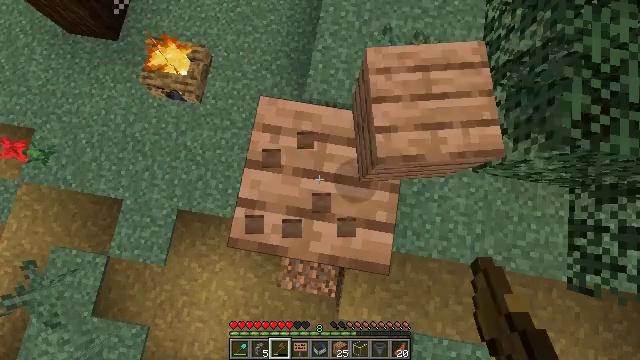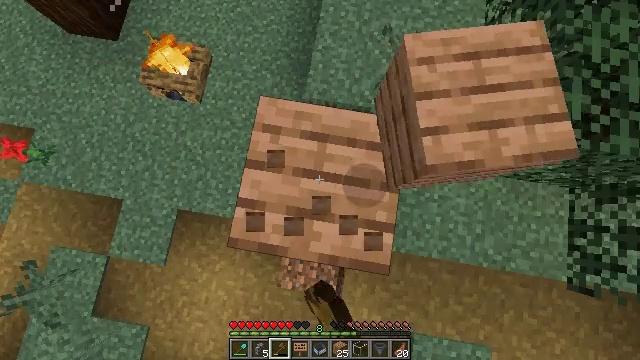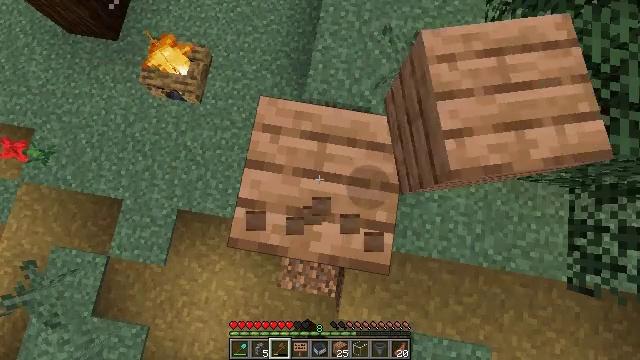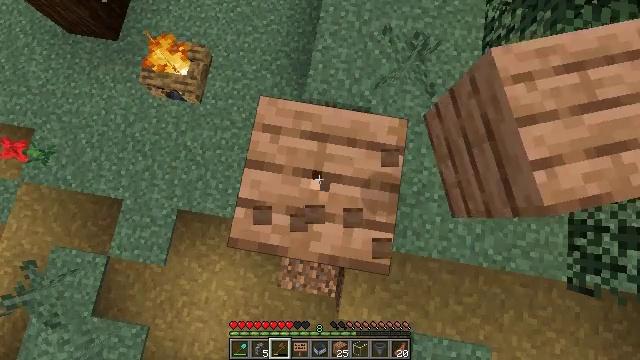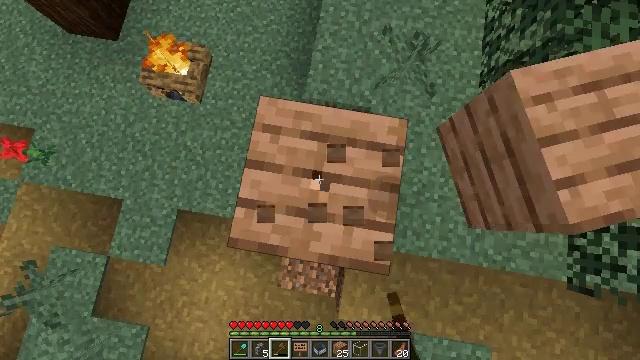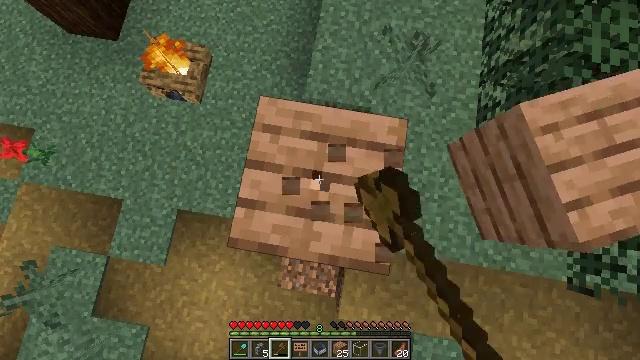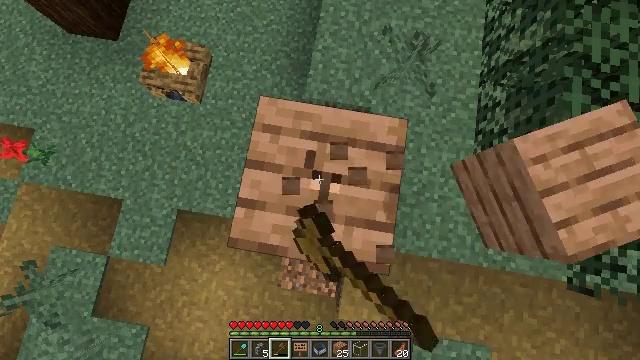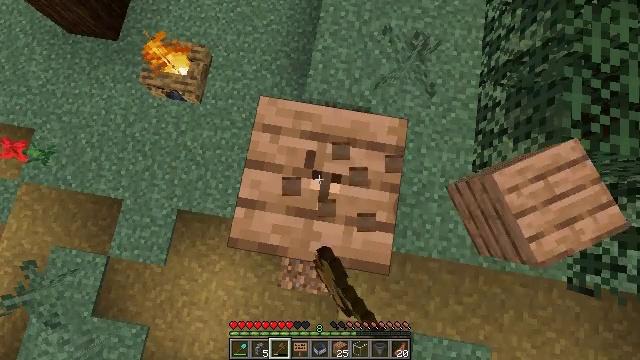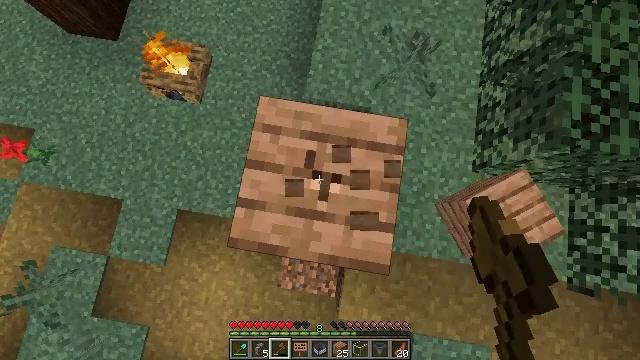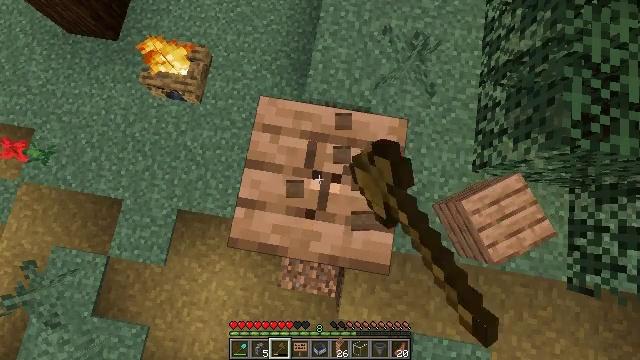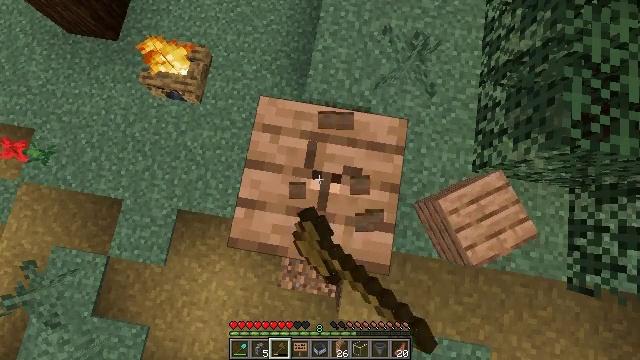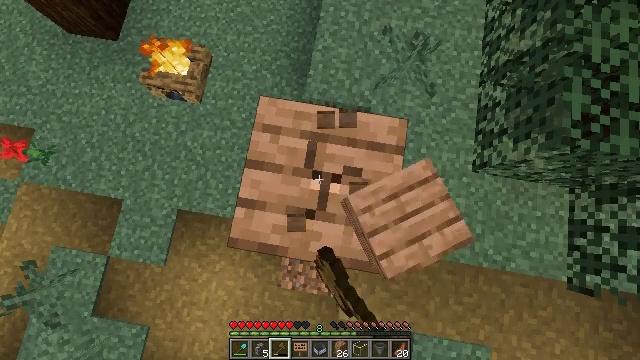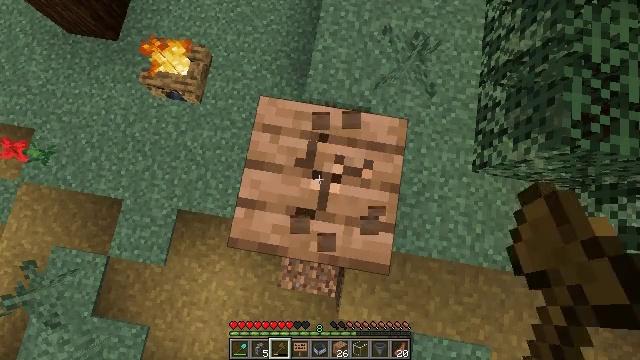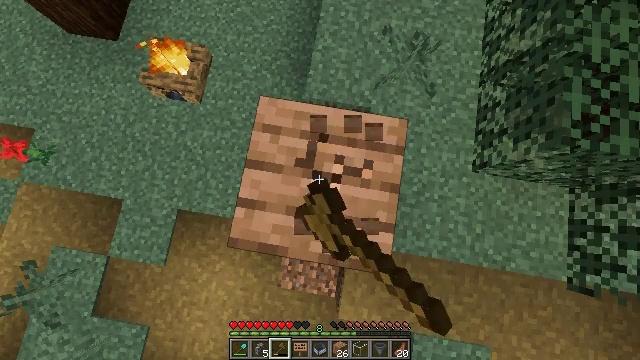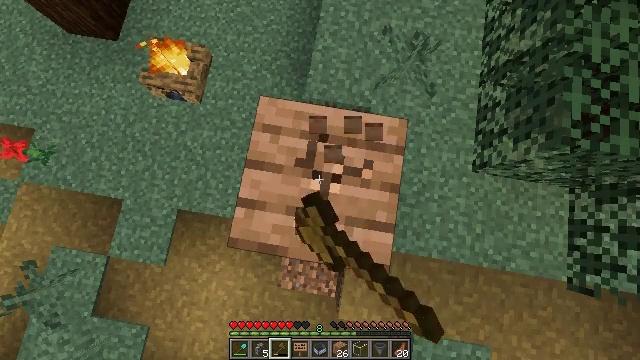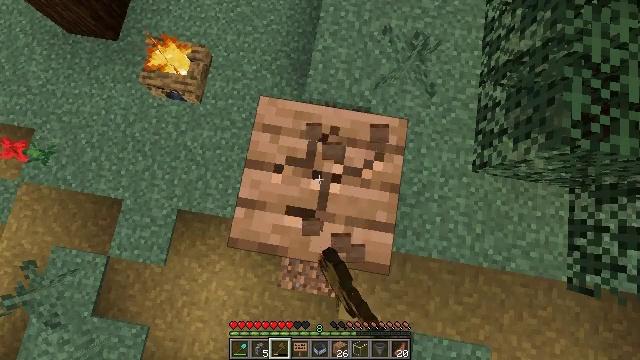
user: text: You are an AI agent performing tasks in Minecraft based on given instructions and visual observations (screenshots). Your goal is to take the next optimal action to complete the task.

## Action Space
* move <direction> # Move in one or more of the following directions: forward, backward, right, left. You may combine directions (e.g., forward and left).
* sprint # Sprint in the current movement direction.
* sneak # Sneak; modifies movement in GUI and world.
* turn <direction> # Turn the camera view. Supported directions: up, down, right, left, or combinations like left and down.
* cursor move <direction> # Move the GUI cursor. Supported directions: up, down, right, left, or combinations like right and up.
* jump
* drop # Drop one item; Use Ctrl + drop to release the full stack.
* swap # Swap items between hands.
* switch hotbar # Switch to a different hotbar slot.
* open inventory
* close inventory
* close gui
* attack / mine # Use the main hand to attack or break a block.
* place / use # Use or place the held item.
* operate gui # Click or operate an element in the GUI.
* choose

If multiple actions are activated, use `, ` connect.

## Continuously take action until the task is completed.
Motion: motion action
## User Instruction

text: Gather jungle planks for building.
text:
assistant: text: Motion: attack / mine
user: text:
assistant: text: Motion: attack / mine
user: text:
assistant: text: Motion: attack / mine
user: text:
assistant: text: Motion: attack / mine
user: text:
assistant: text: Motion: attack / mine
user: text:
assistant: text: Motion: attack / mine
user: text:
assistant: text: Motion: attack / mine
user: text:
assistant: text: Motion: attack / mine
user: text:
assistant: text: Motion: attack / mine
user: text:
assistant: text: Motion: attack / mine
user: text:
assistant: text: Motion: attack / mine
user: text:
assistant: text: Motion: attack / mine
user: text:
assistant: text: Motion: attack / mine
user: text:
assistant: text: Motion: attack / mine
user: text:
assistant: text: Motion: attack / mine
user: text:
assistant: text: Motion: attack / mine
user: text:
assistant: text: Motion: attack / mine
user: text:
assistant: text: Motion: attack / mine
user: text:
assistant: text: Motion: attack / mine
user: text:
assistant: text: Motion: attack / mine
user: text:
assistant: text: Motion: attack / mine
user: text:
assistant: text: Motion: attack / mine
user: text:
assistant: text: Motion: attack / mine
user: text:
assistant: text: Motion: attack / mine
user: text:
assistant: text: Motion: attack / mine
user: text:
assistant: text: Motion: attack / mine
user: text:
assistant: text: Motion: attack / mine
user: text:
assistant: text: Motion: attack / mine
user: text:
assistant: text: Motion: attack / mine
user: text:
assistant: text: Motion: attack / mine